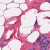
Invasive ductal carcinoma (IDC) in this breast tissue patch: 0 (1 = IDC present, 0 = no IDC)